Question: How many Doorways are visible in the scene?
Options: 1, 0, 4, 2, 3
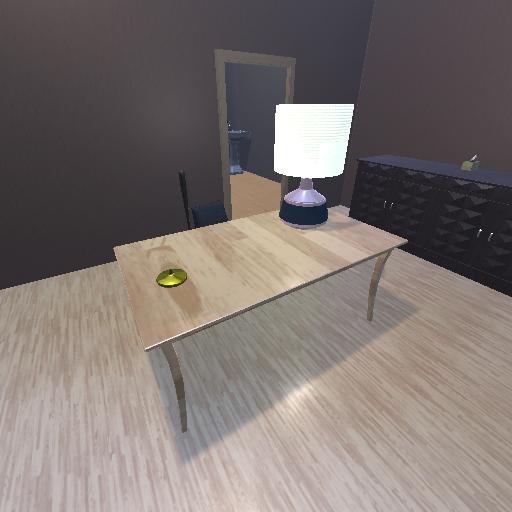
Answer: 1